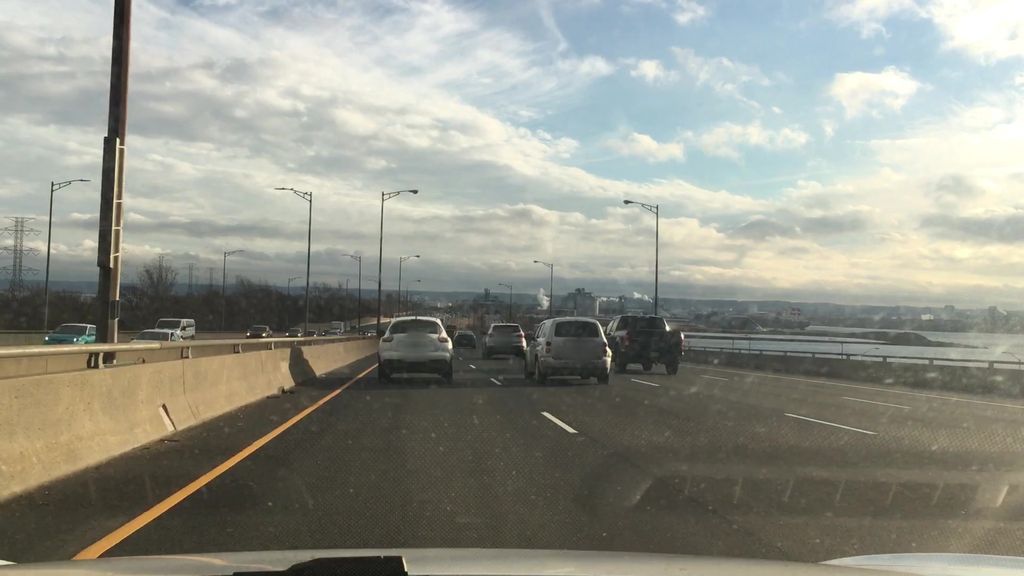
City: hamilton